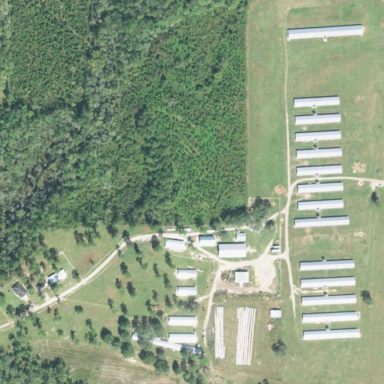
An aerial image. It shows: Poultry farmyard.